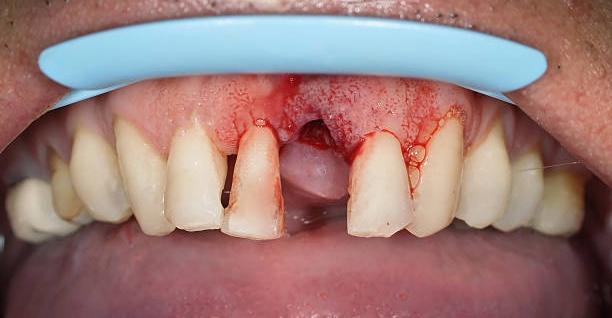
Condition: Gingivitis